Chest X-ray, PA view. Patient: 60 years old, sex F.
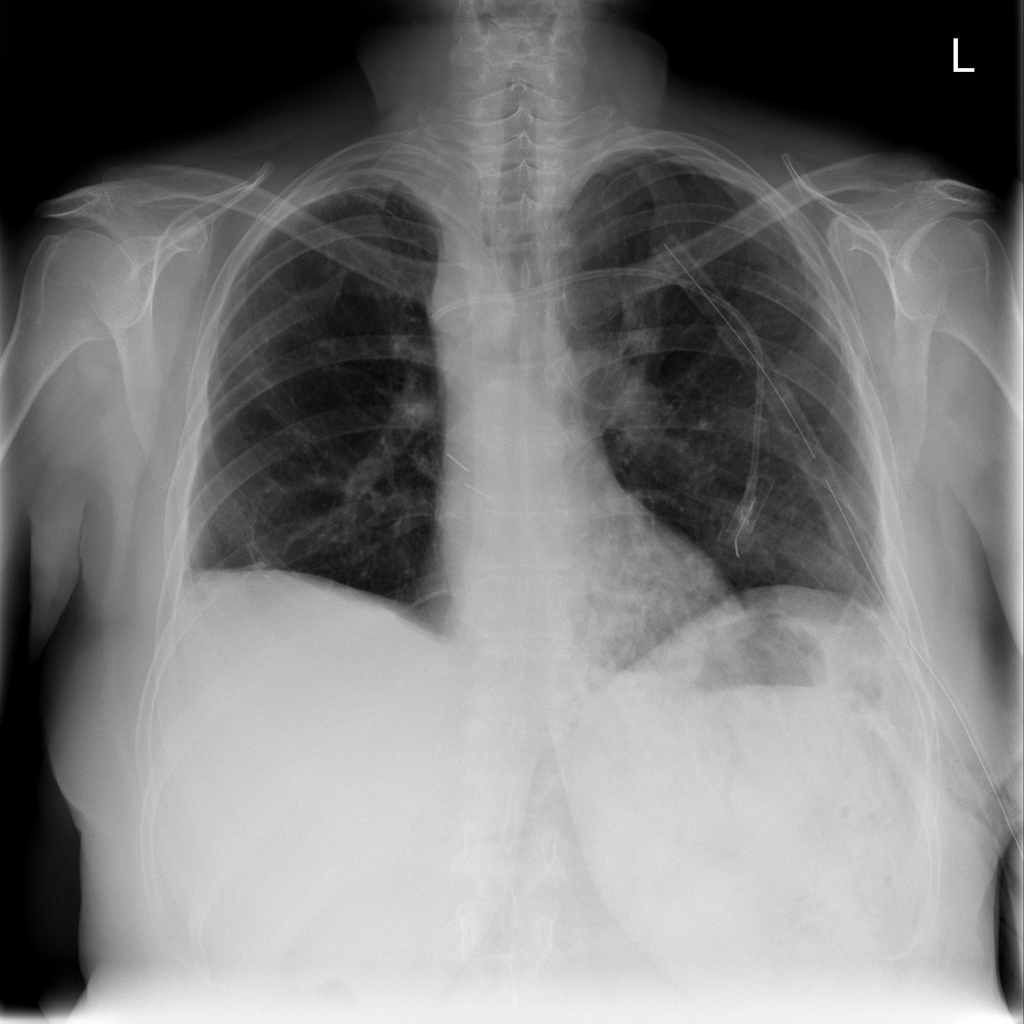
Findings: Pneumothorax